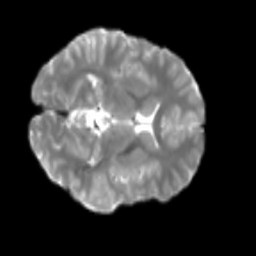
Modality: T2w
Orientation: axial
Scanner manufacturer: siemens
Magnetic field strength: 3 T
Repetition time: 4 s
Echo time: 0.0594 s